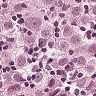
Metastatic tissue present: yes